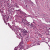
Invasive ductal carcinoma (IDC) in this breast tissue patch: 1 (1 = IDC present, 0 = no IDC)